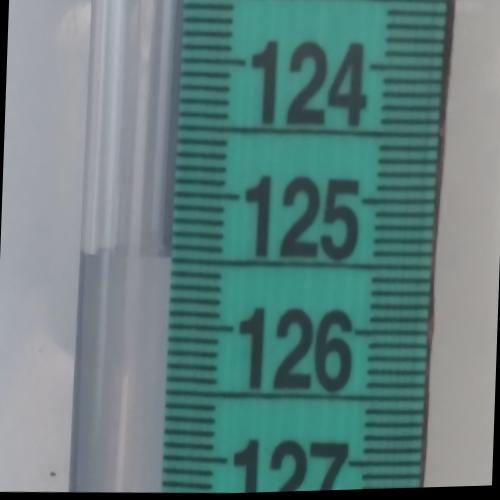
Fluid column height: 125.5 cm